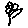
Label: flower